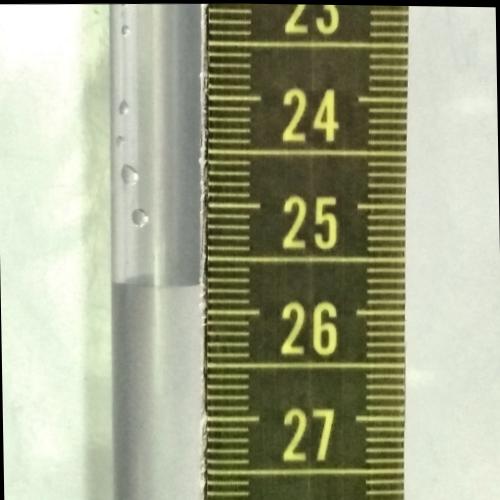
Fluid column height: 25.8 cm